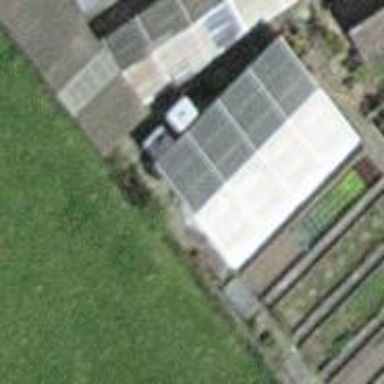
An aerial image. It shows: Greenhouse.